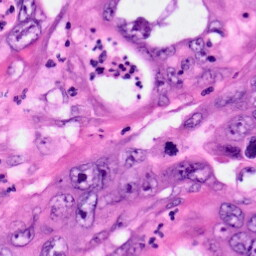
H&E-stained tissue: Pancreatic